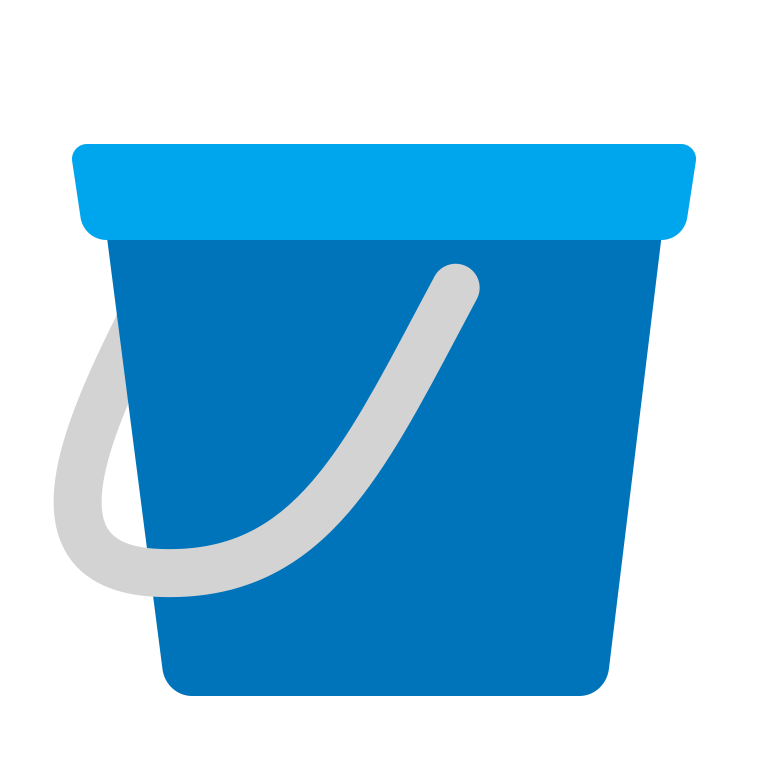
bucket flat